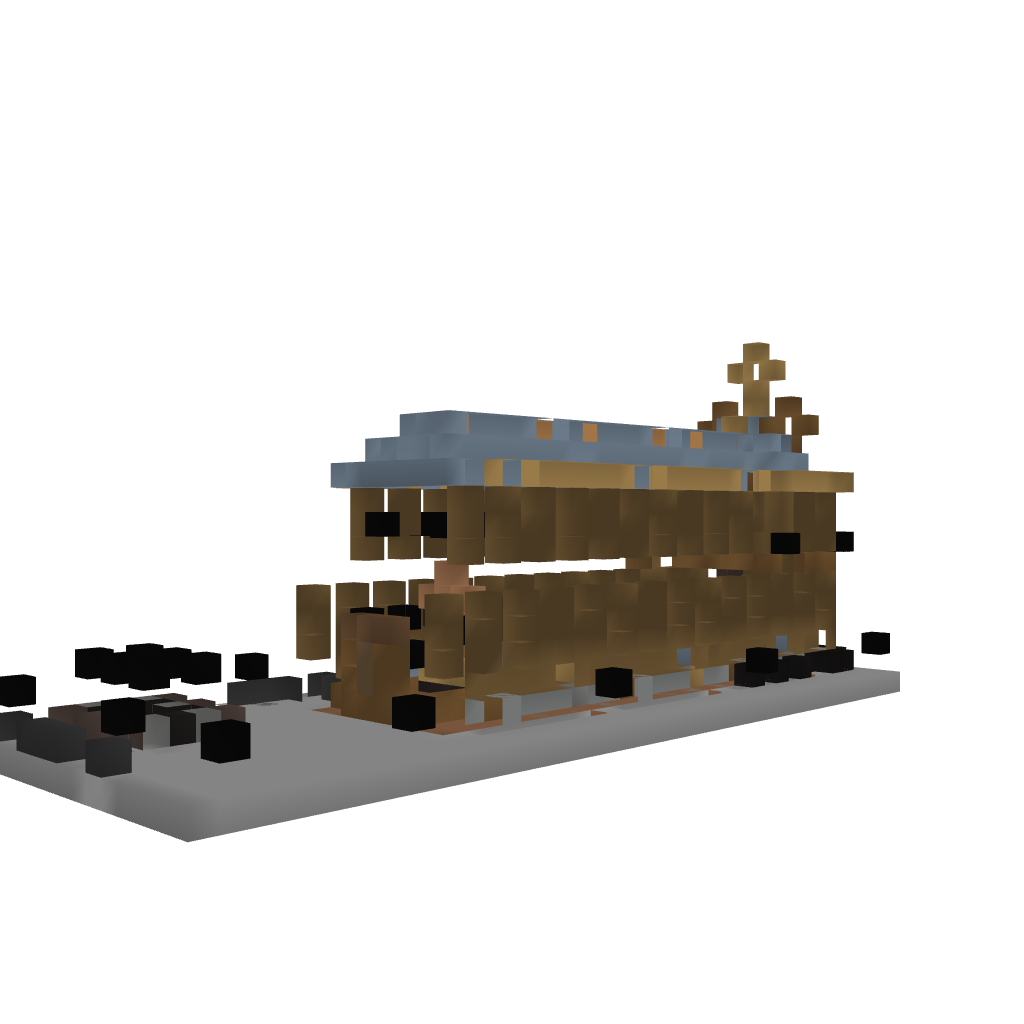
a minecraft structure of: Village Church w/Graveyard